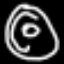
Label: donut